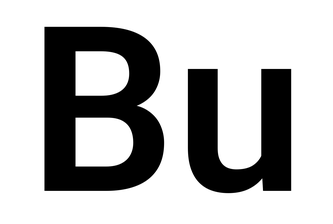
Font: Roboto_SemiBold